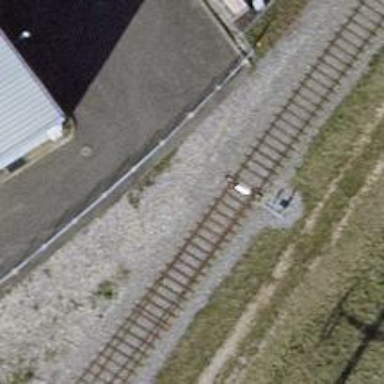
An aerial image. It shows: Railway switch.